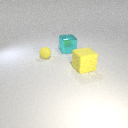
small yellow rubber sphere in front of large cyan metal cube